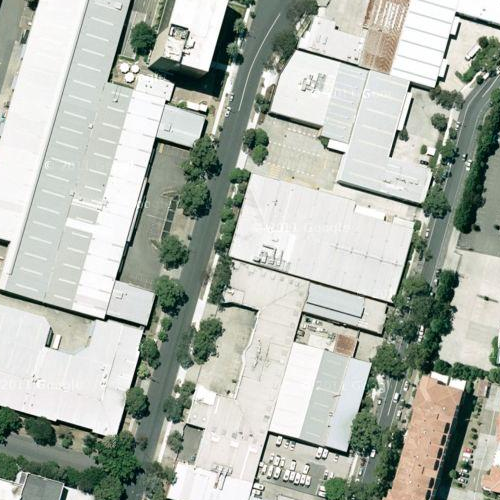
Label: sydney